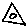
Label: triangle